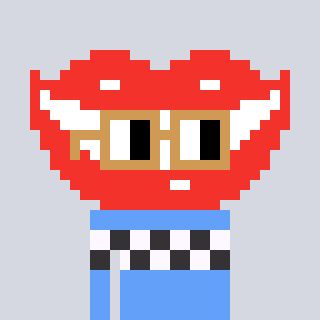
a pixel art character with square brown glasses, a smile-shaped head and a blue-colored body on a cool background